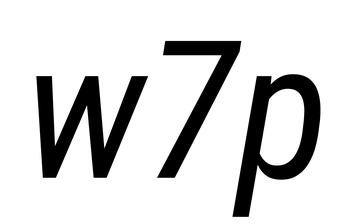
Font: Roboto-Italic_Condensed_Italic